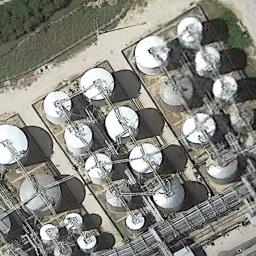
Label: storage tanks